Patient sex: M
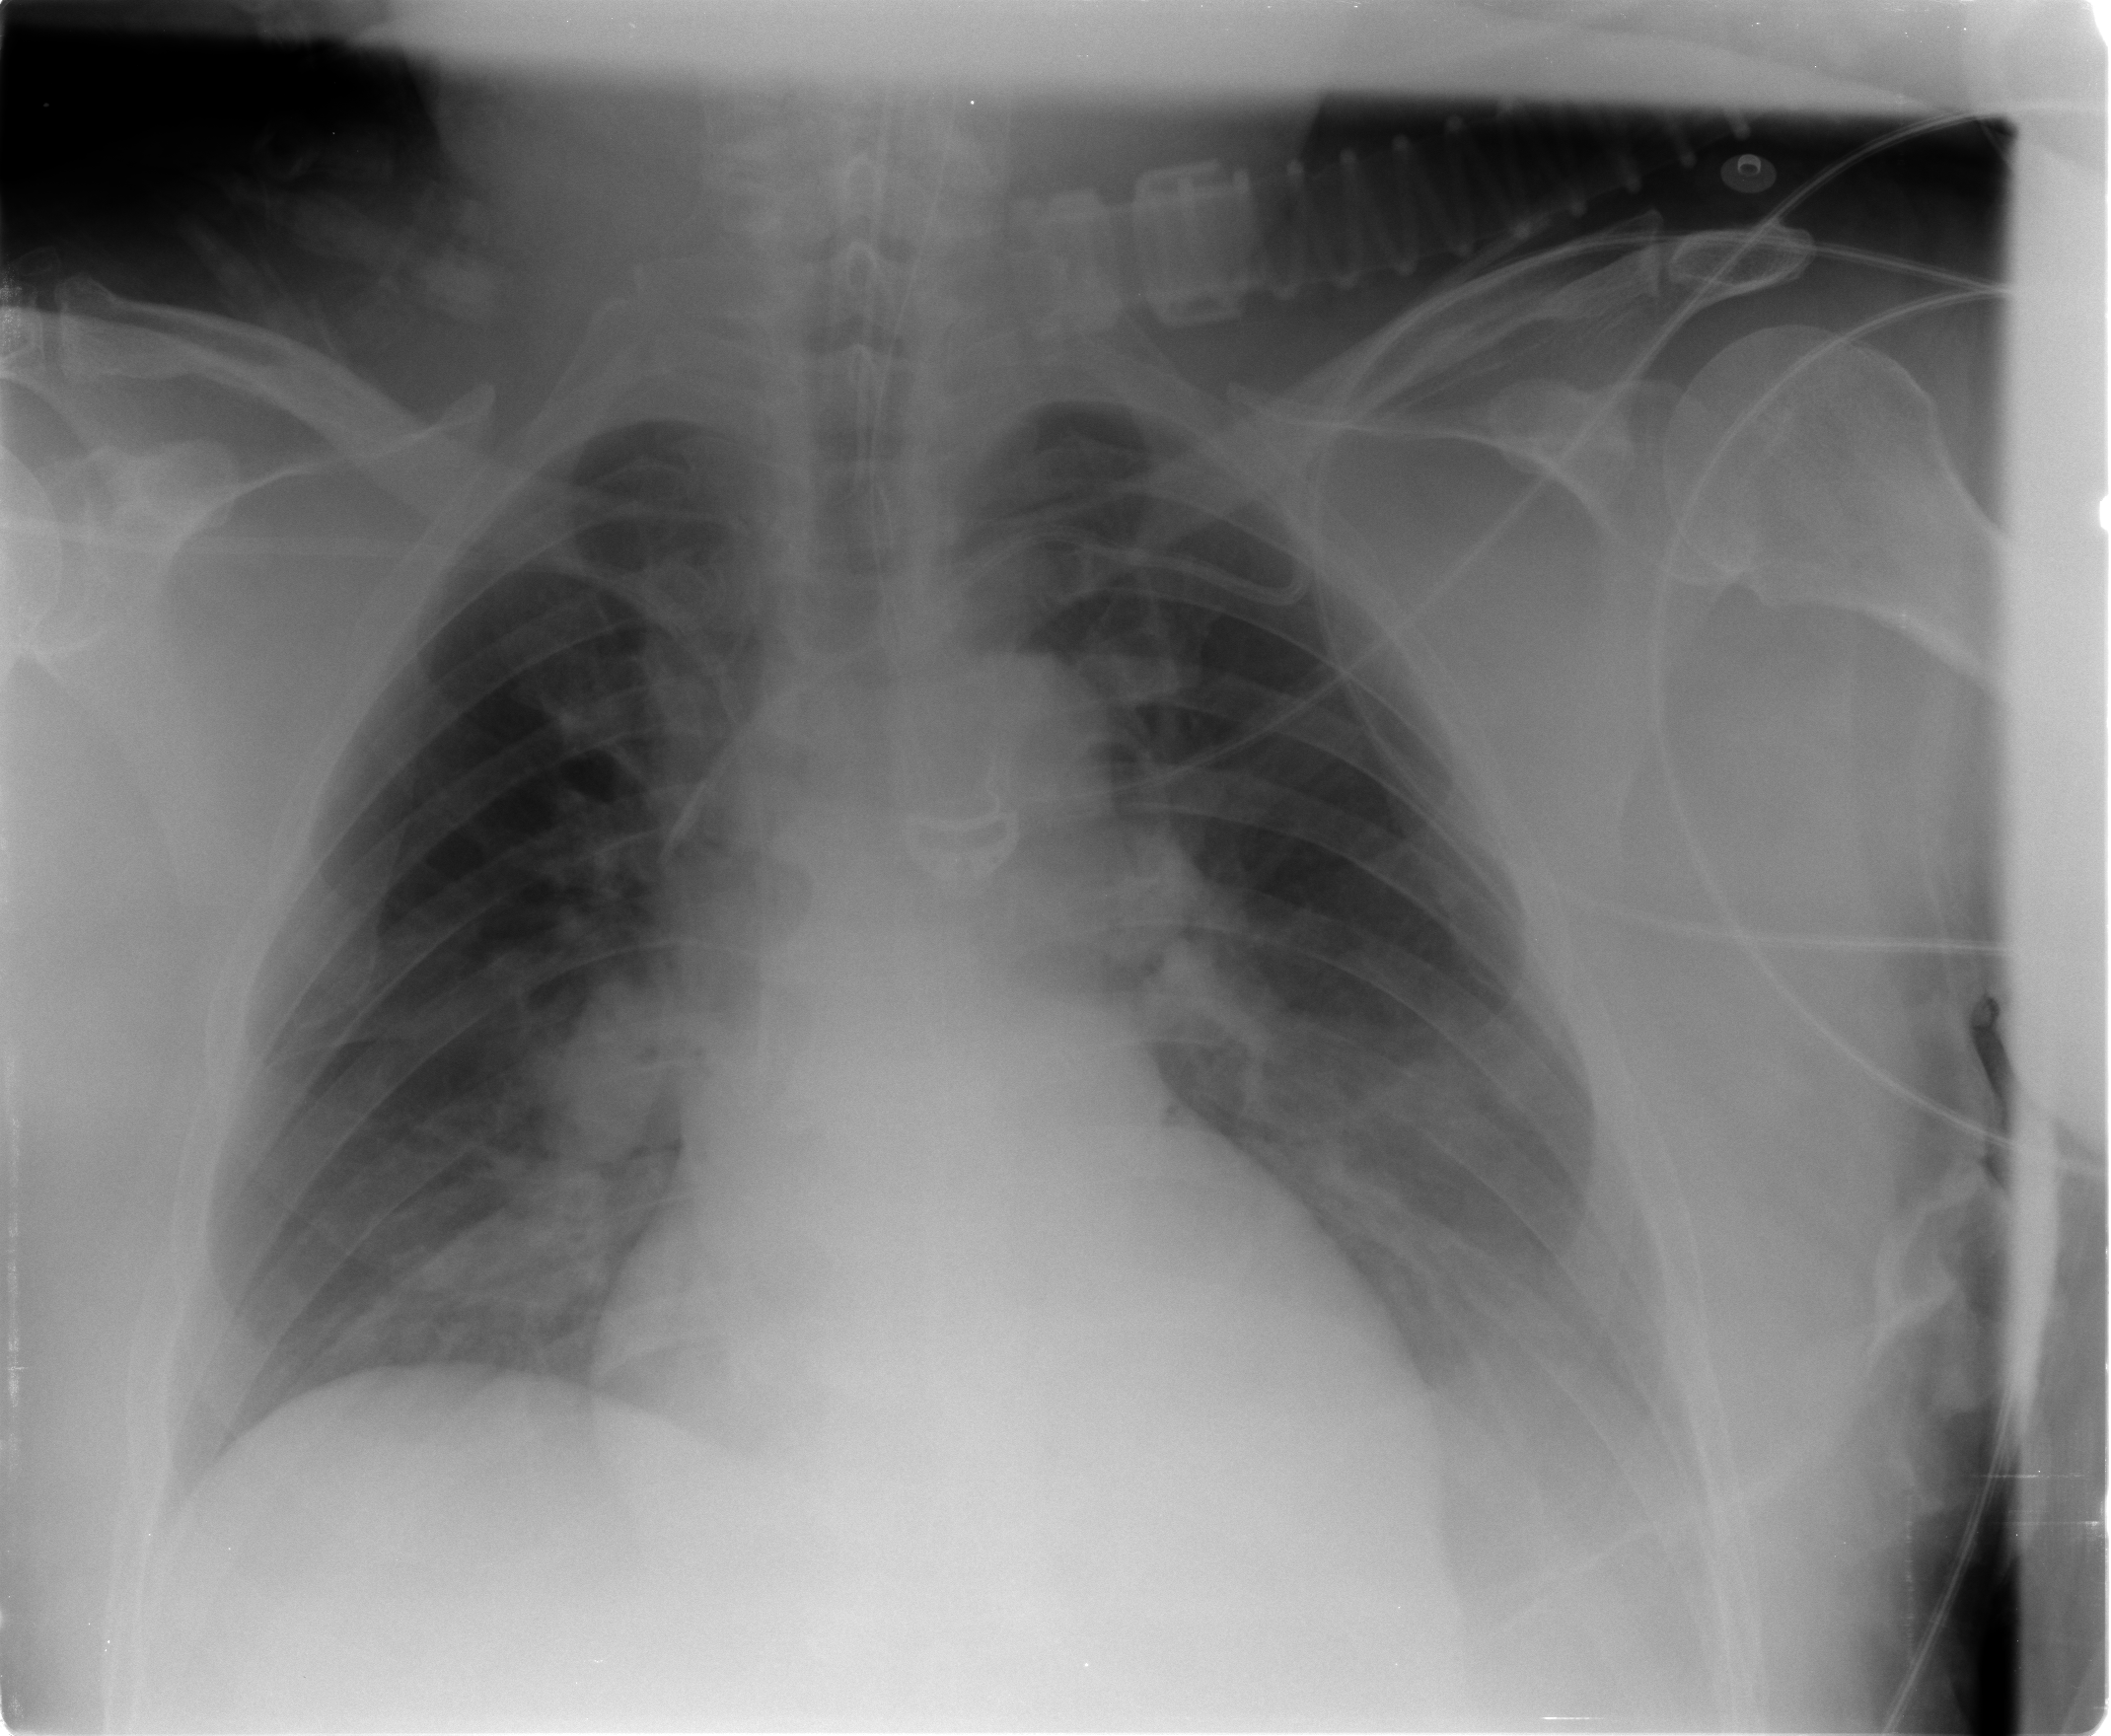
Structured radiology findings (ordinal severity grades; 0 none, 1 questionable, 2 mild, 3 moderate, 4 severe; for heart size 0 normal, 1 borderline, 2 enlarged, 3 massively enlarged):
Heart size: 1
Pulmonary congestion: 2
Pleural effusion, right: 0
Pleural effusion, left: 2
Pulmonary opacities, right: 1
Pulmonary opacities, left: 1
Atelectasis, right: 2
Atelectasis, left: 2